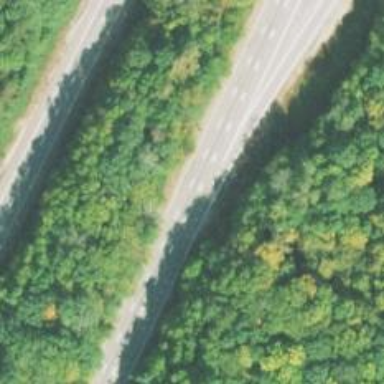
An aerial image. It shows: Motorway junction.